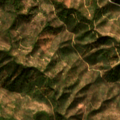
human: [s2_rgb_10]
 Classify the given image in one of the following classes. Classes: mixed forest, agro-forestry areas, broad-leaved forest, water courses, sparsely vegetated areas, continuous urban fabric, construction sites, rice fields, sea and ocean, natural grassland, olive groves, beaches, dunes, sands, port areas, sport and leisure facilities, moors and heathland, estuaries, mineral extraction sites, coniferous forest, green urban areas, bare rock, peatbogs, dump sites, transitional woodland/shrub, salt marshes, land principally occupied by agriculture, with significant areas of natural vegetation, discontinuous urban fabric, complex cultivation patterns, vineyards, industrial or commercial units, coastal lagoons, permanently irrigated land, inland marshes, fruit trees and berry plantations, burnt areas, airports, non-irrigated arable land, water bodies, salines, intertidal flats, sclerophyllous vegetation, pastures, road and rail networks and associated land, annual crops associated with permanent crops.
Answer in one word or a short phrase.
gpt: land principally occupied by agriculture, with significant areas of natural vegetation, broad-leaved forest, sclerophyllous vegetation, transitional woodland/shrub